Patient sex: M
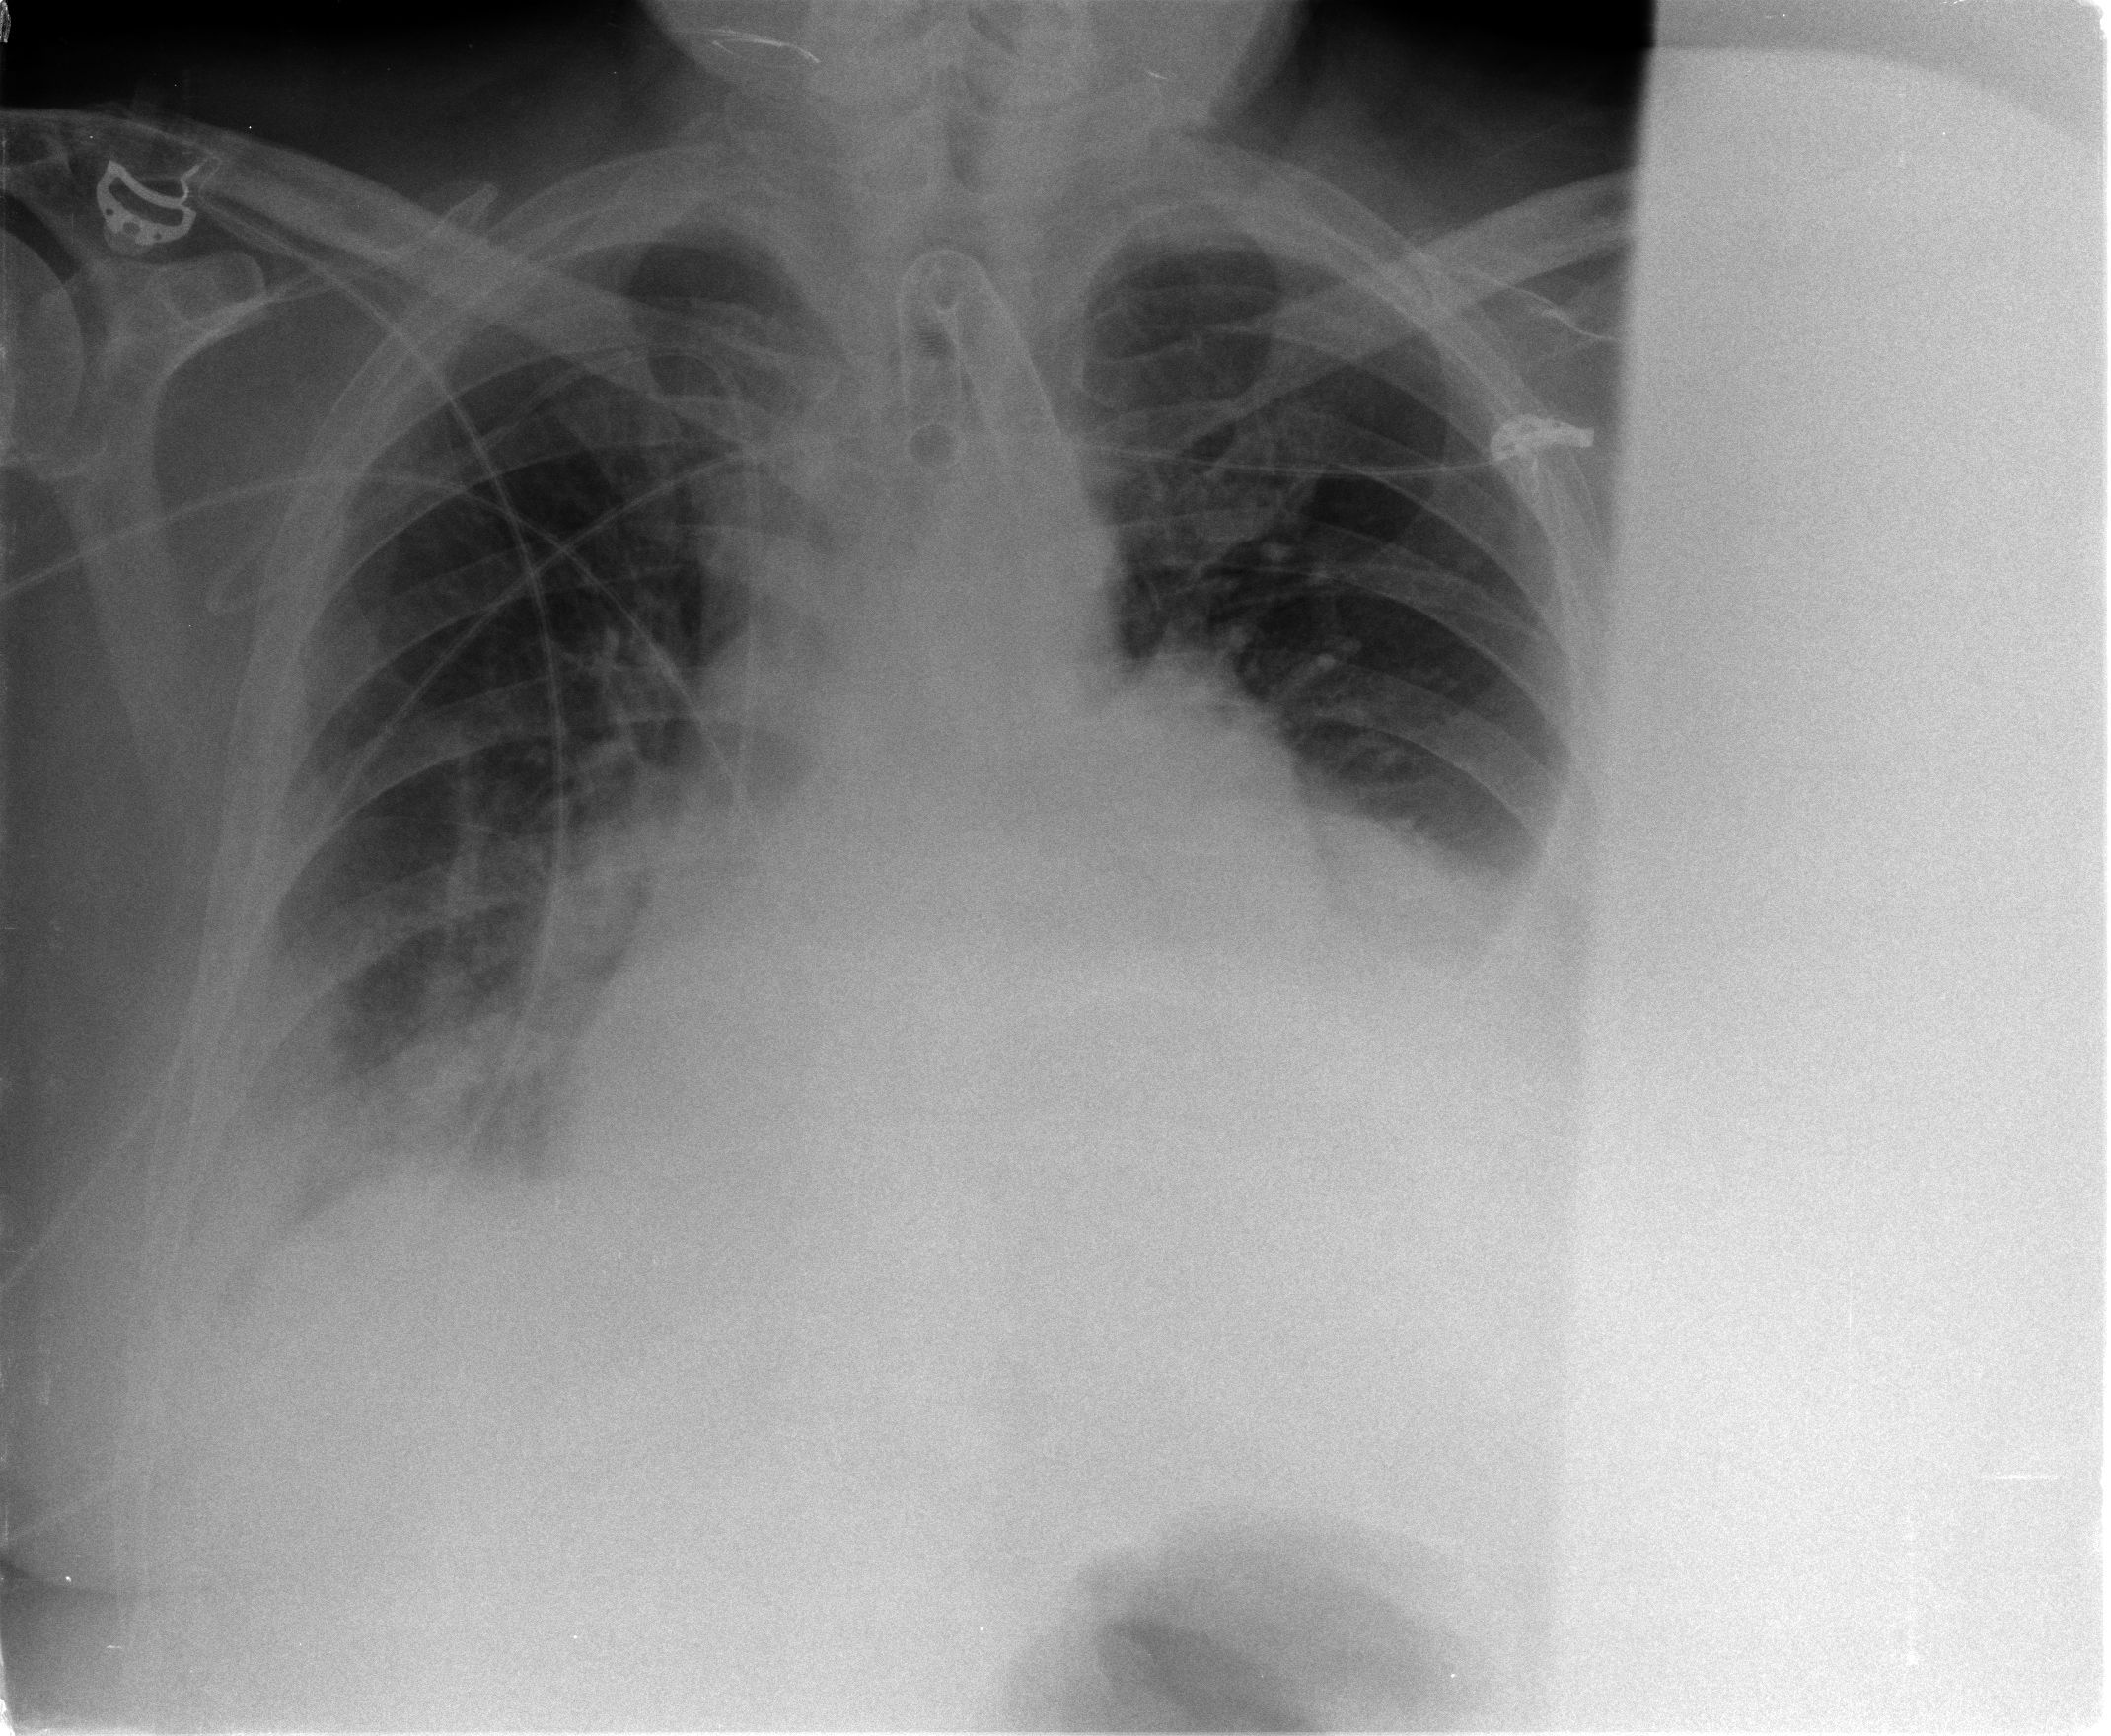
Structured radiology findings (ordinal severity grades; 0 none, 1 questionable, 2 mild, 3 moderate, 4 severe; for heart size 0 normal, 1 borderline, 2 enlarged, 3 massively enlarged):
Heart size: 2
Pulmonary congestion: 2
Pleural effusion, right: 2
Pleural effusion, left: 3
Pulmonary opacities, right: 1
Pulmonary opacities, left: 2
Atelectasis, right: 2
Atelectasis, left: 2